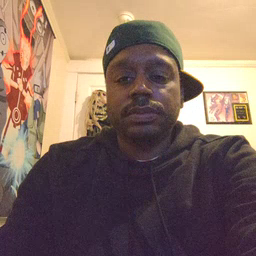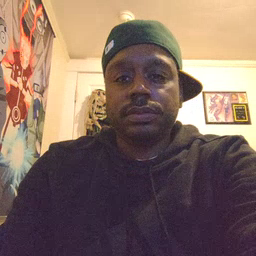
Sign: backyard